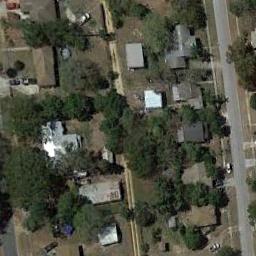
Label: residential